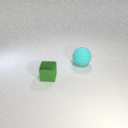
small green metal cube in front of large cyan rubber sphere